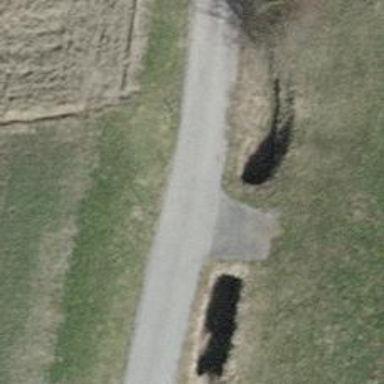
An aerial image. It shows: Well-maintained track road of grade 1.